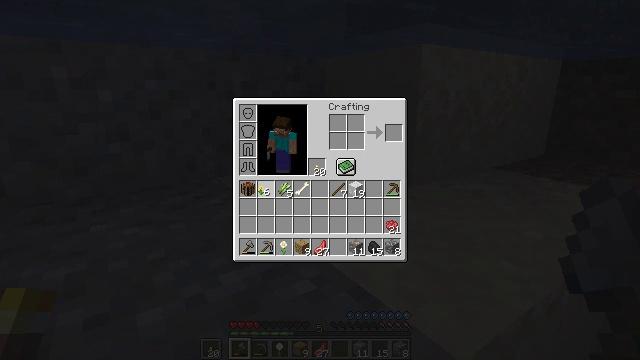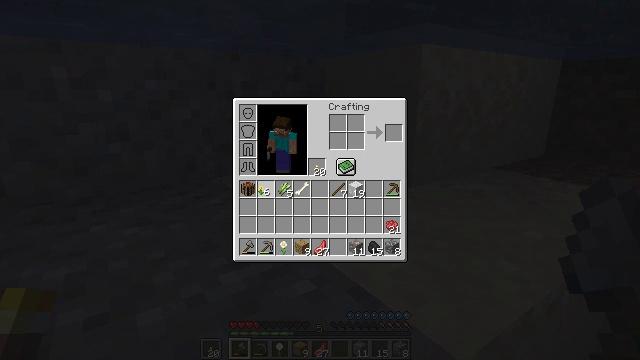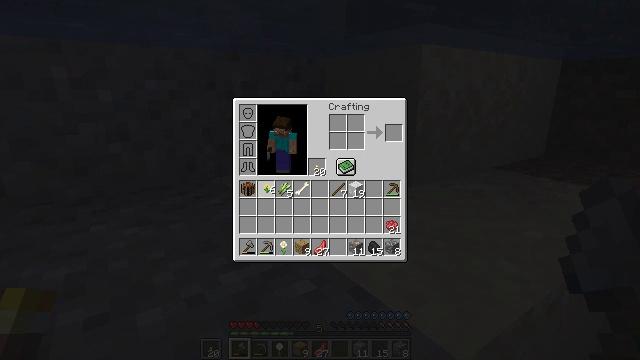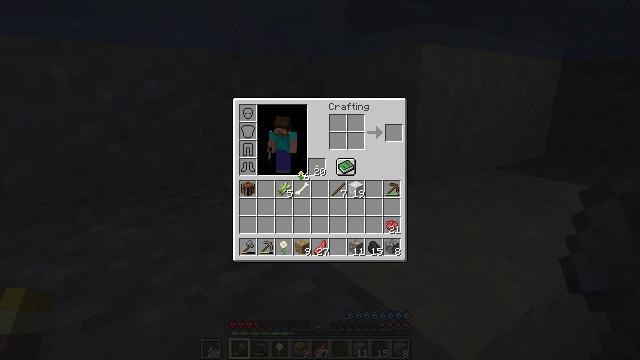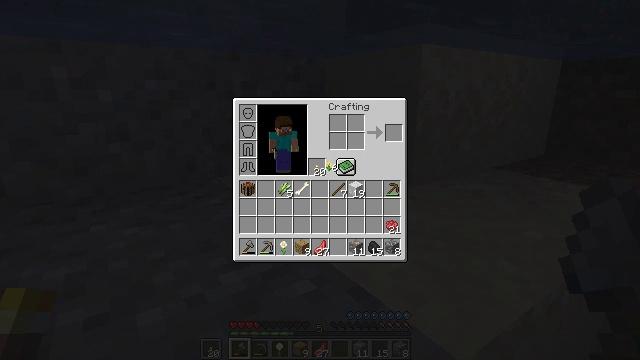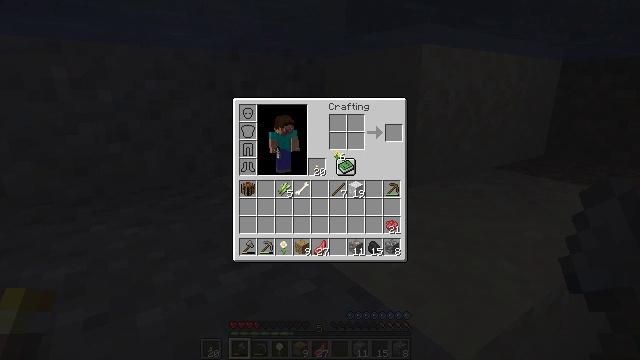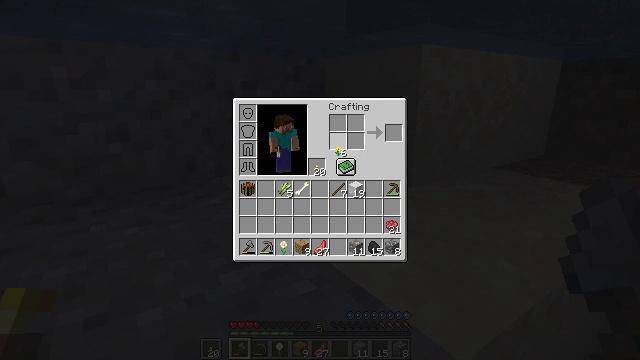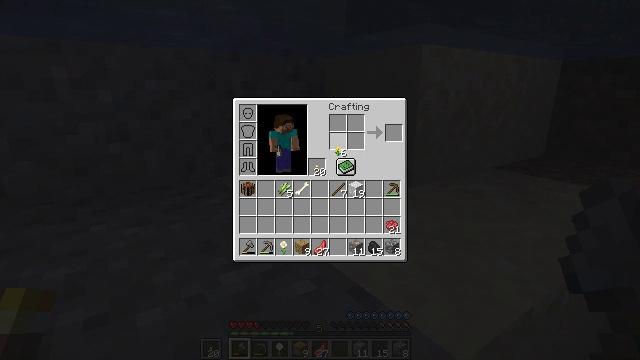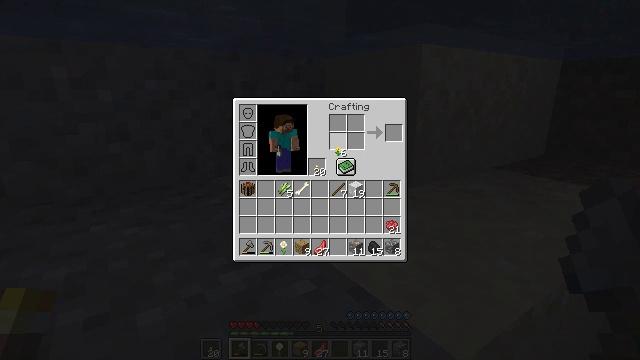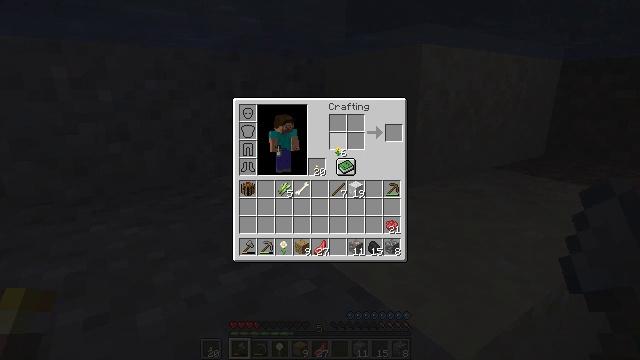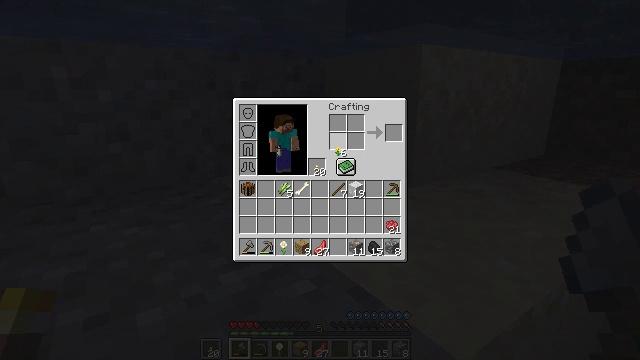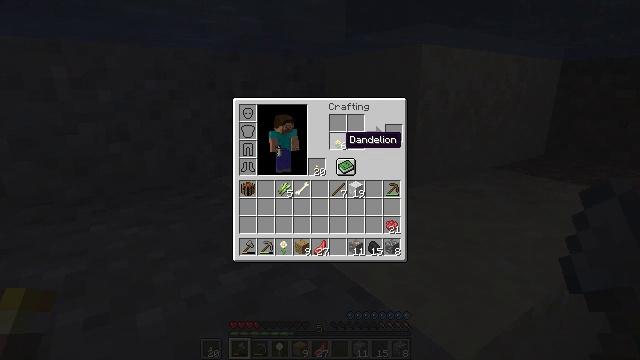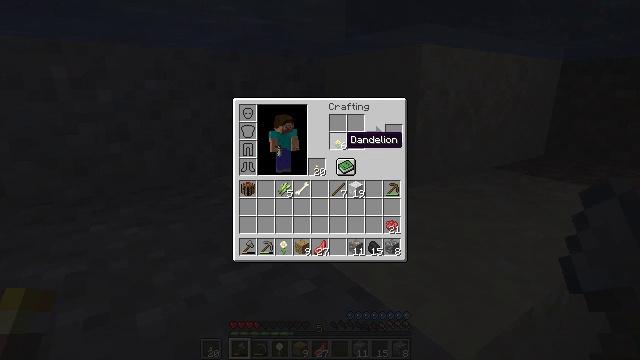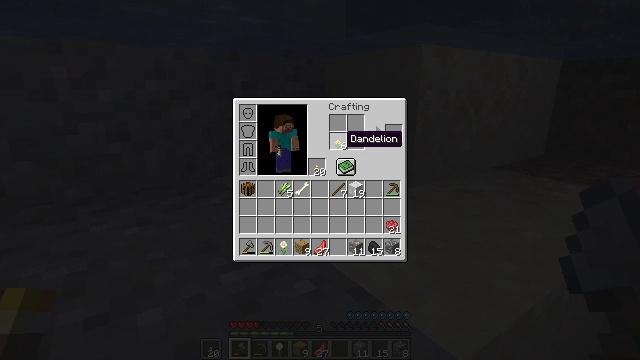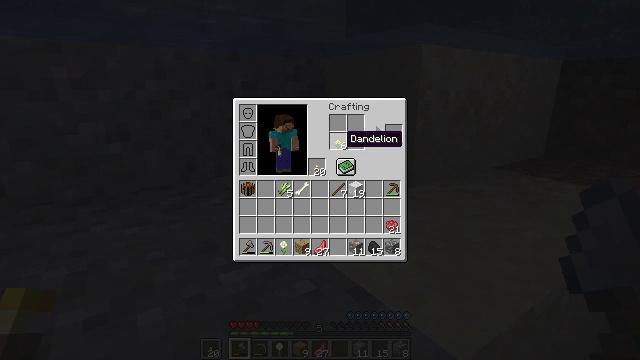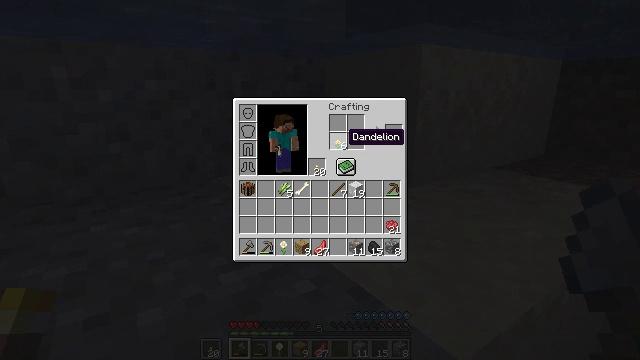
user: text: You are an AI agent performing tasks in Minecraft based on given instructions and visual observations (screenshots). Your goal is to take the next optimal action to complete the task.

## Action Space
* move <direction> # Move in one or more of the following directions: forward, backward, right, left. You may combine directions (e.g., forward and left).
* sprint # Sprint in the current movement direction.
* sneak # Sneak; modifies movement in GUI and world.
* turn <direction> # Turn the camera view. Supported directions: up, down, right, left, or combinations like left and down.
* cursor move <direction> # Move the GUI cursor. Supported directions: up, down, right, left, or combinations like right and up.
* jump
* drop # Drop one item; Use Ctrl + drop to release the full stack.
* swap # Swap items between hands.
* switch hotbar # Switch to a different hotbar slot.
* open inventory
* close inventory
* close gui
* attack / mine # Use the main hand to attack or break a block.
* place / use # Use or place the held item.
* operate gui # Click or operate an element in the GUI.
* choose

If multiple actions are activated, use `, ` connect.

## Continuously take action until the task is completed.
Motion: motion action
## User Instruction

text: Make yellow dye with materials in the crafting table.
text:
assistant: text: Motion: operate gui
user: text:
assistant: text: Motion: operate gui
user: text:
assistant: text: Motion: cursor move right and up
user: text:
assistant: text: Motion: cursor move right and up
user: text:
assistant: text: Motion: cursor move right and up
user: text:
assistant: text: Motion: no_op
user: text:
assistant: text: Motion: no_op
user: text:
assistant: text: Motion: operate gui
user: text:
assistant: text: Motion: operate gui
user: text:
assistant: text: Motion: operate gui
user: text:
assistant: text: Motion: no_op
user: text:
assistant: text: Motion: no_op
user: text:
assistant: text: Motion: no_op
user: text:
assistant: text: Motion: no_op
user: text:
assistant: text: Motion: no_op
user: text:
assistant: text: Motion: no_op
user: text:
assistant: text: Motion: sneak, cursor move right
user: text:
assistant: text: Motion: sneak, cursor move right
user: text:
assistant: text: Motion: sneak
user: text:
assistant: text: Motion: sneak
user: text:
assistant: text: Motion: sneak
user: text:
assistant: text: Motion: sneak
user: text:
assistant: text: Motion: sneak
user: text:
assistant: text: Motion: sneak
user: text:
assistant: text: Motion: sneak, operate gui
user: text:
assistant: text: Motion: sneak, operate gui
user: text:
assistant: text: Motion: sneak
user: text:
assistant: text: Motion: sneak
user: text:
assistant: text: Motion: no_op
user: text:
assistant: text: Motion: no_op